Question: I have stumbled upon another problem...
I want to achieve something similar to this:

I wanted to do so using RDFList, adding the necessary properties in to the list and then call method createUnionClass (or createIntersectionClass) and combine it together. Then, the result of this method would be added to particular ontClass with addSuperClass().
Is this wrong? I have started with something really simple, like:
'''
RDFList rdfList = ontModel.createList();
rdfList.addProperty(ExampleResource1);
rdfList.addProperty(ExampleResource2);
UnionClass uc = ontModel.createUnionClass(null, rdfList);
ExampleClass.addSuperClass(uc);
'''
But the result was not the subClassOf the union of both stated before, but only subClassOf nil.
Any help would be appreciated.
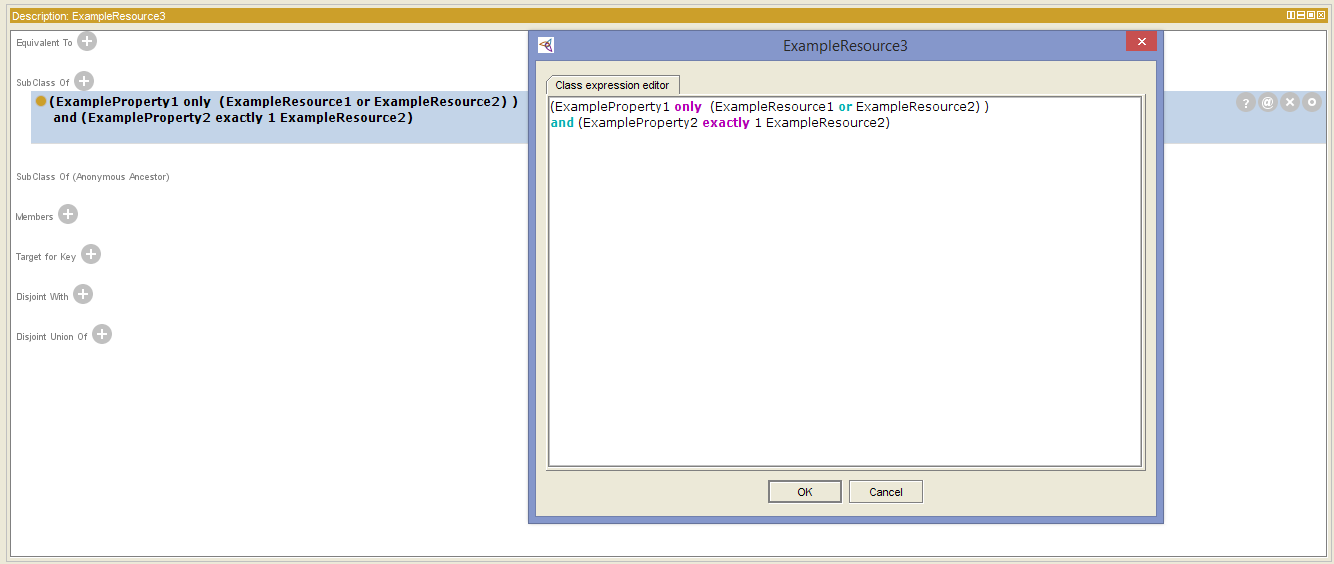
Answer: Creating this in Jena is a little bit tricky because support for the qualified cardinality restrictions is an OWL2 feature, and Jena has limited support for OWL2:
>
### Jena Ontology API
Note that, at present, the Jena ontology API has only limited support
for OWL2's qualified cardinality restrictions (i.e. cardinalityQ,
minCardinalityQ and maxCardinalityQ). Qualified cardinality
restrictions are encapsulated in the interfaces
CardinalityQRestriction, MinCardinalityQRestriction and
CardinalityQRestriction. OntModel also provides methods for creating
and accessing qualified cardinality restrictions. Since they are not
part of the OWL 1.0 language definition, qualified cardinality
restrictions are not supported in OWL ontologies. Qualified
cardinality restrictions were added to the OWL 2 update. OWL2 support
in Jena will be added in due course.
You might also see response that I posted to the Jena mailing list about a similar question, <URL>.
You can come pretty close with the following Java code, though. '3.' is the code that we'd like to be able to write, but we end up having to use '3a.' instead. You go and start digging around in RDF serialization and thereby get yourself a genuine qualified restriction. I've shown how you can do that in a related question: <URL>.
'''
import com.hp.hpl.jena.ontology.OntClass;
import com.hp.hpl.jena.ontology.OntModel;
import com.hp.hpl.jena.ontology.OntModelSpec;
import com.hp.hpl.jena.ontology.OntProperty;
import com.hp.hpl.jena.rdf.model.ModelFactory;
import com.hp.hpl.jena.rdf.model.RDFNode;
public class UnionClassExample {
public static void main(String[] args) throws FileNotFoundException, IOException {
String NS = "https://stackoverflow.com/q/205<PHONE>/";
OntModel model = ModelFactory.createOntologyModel( OntModelSpec.OWL_MEM );
model.setNsPrefix( "so", NS );
OntClass a = model.createClass( NS+"A" );
OntClass b = model.createClass( NS+"B" );
OntClass c = model.createClass( NS+"C" );
OntProperty p = model.createObjectProperty( NS+"p" );
OntProperty q = model.createObjectProperty( NS+"q" );
// 1. B or C
OntClass b_or_c = model.createUnionClass( null, model.createList( new RDFNode[] { b, c } ));
// 2. p only (B or C)
OntClass p_only_b_or_c = model.createAllValuesFromRestriction( null, p, b_or_c );
// 3. q exactly 1 C
// OntClass q_exactly_1_C = model.createCardinalityQRestriction( null, q, 1, c );
// 3a. q exactly 1
OntClass q_exactly_1 = model.createCardinalityRestriction( null, q, 1 );
// (2) and (3a)
OntClass _2_and_3a = model.createIntersectionClass( null, model.createList( new RDFNode[] { p_only_b_or_c, q_exactly_1 } ));
// a subClassOf ((p only (B or C)) and (q exactly 1))
a.addSuperClass( _2_and_3a );
model.write( System.out, "RDF/XML-ABBREV" );
}
}
'''
Output:
'''
<rdf:RDF
xmlns:so="https://stackoverflow.com/q/205<PHONE>/"
xmlns:rdf="http://www.w3.org/1999/02/22-rdf-syntax-ns#"
xmlns:owl="http://www.w3.org/2002/07/owl#"
xmlns:xsd="http://www.w3.org/2001/XMLSchema#"
xmlns:rdfs="http://www.w3.org/2000/01/rdf-schema#">
<owl:Class rdf:about="https://stackoverflow.com/q/205<PHONE>/A">
<rdfs:subClassOf>
<owl:Class>
<owl:intersectionOf rdf:parseType="Collection">
<owl:Restriction>
<owl:allValuesFrom>
<owl:Class>
<owl:unionOf rdf:parseType="Collection">
<owl:Class rdf:about="https://stackoverflow.com/q/205<PHONE>/B"/>
<owl:Class rdf:about="https://stackoverflow.com/q/205<PHONE>/C"/>
</owl:unionOf>
</owl:Class>
</owl:allValuesFrom>
<owl:onProperty>
<owl:ObjectProperty rdf:about="https://stackoverflow.com/q/205<PHONE>/p"/>
</owl:onProperty>
</owl:Restriction>
<owl:Restriction>
<owl:cardinality rdf:datatype="http://www.w3.org/2001/XMLSchema#int"
>1</owl:cardinality>
<owl:onProperty>
<owl:ObjectProperty rdf:about="https://stackoverflow.com/q/205<PHONE>/q"/>
</owl:onProperty>
</owl:Restriction>
</owl:intersectionOf>
</owl:Class>
</rdfs:subClassOf>
</owl:Class>
</rdf:RDF>
'''
Loaded into Protege: